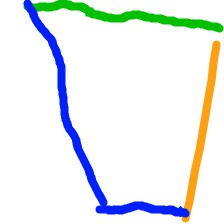
Shape: trapezoid